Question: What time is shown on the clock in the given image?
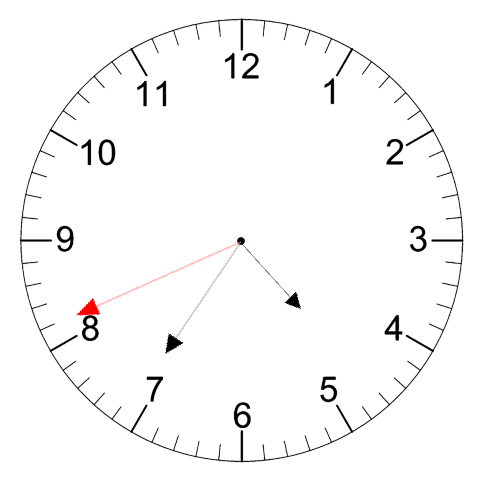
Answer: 04:35:41